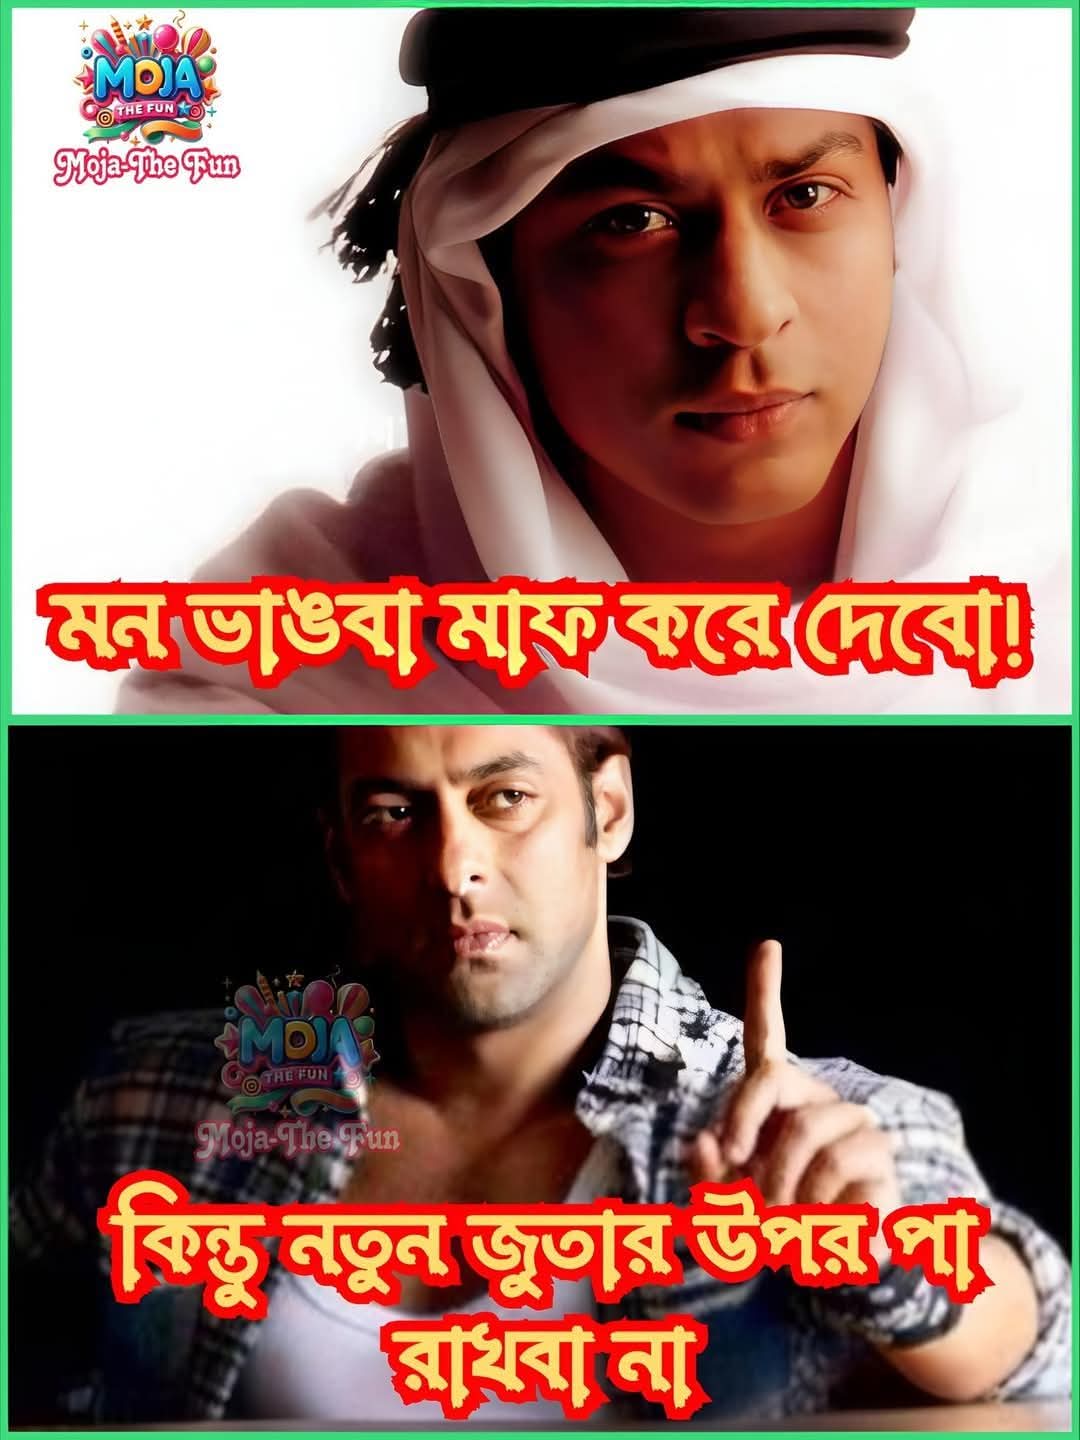
Text: মন ভাঙবা মাফ করে দেবো!
কিন্তু নতুন জুতার উপর পা রাখবা না
Label: Non Hate